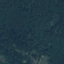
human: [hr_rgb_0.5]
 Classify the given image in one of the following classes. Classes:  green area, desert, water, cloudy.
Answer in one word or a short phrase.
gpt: green area